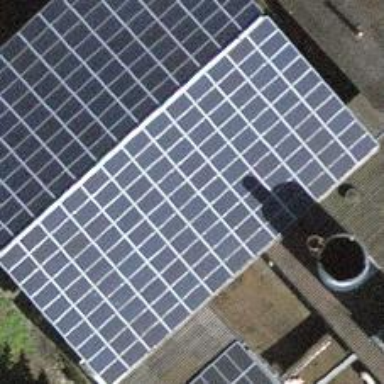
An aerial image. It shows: Solar photovoltaic panel generator.